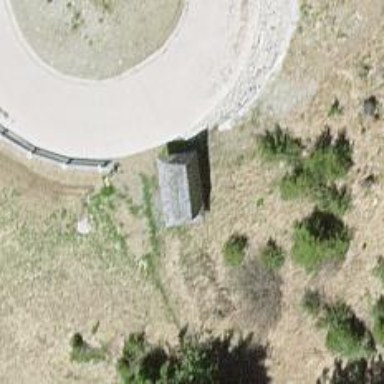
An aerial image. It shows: Bench for seating.